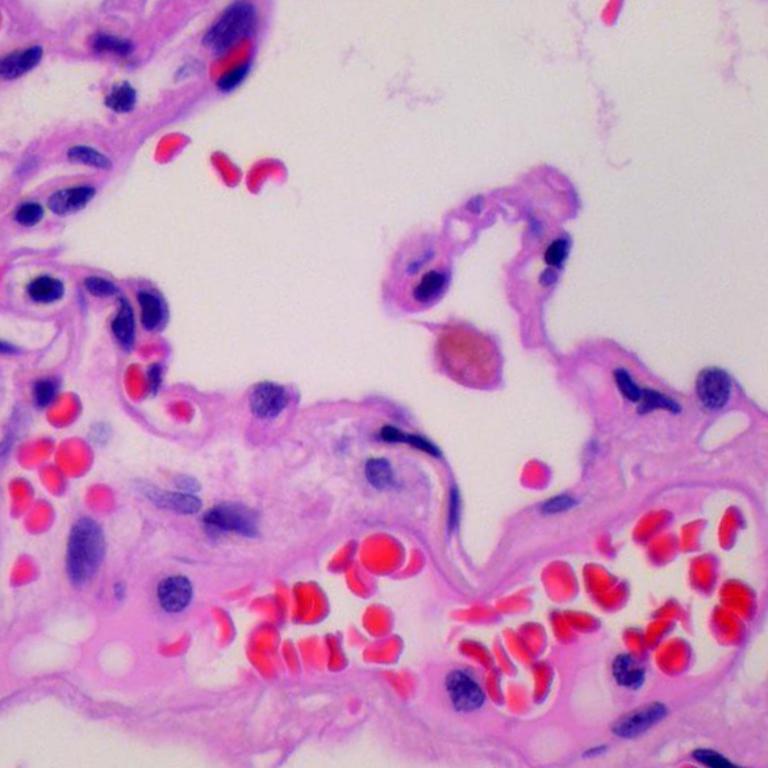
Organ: lung
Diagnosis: benign